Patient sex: F
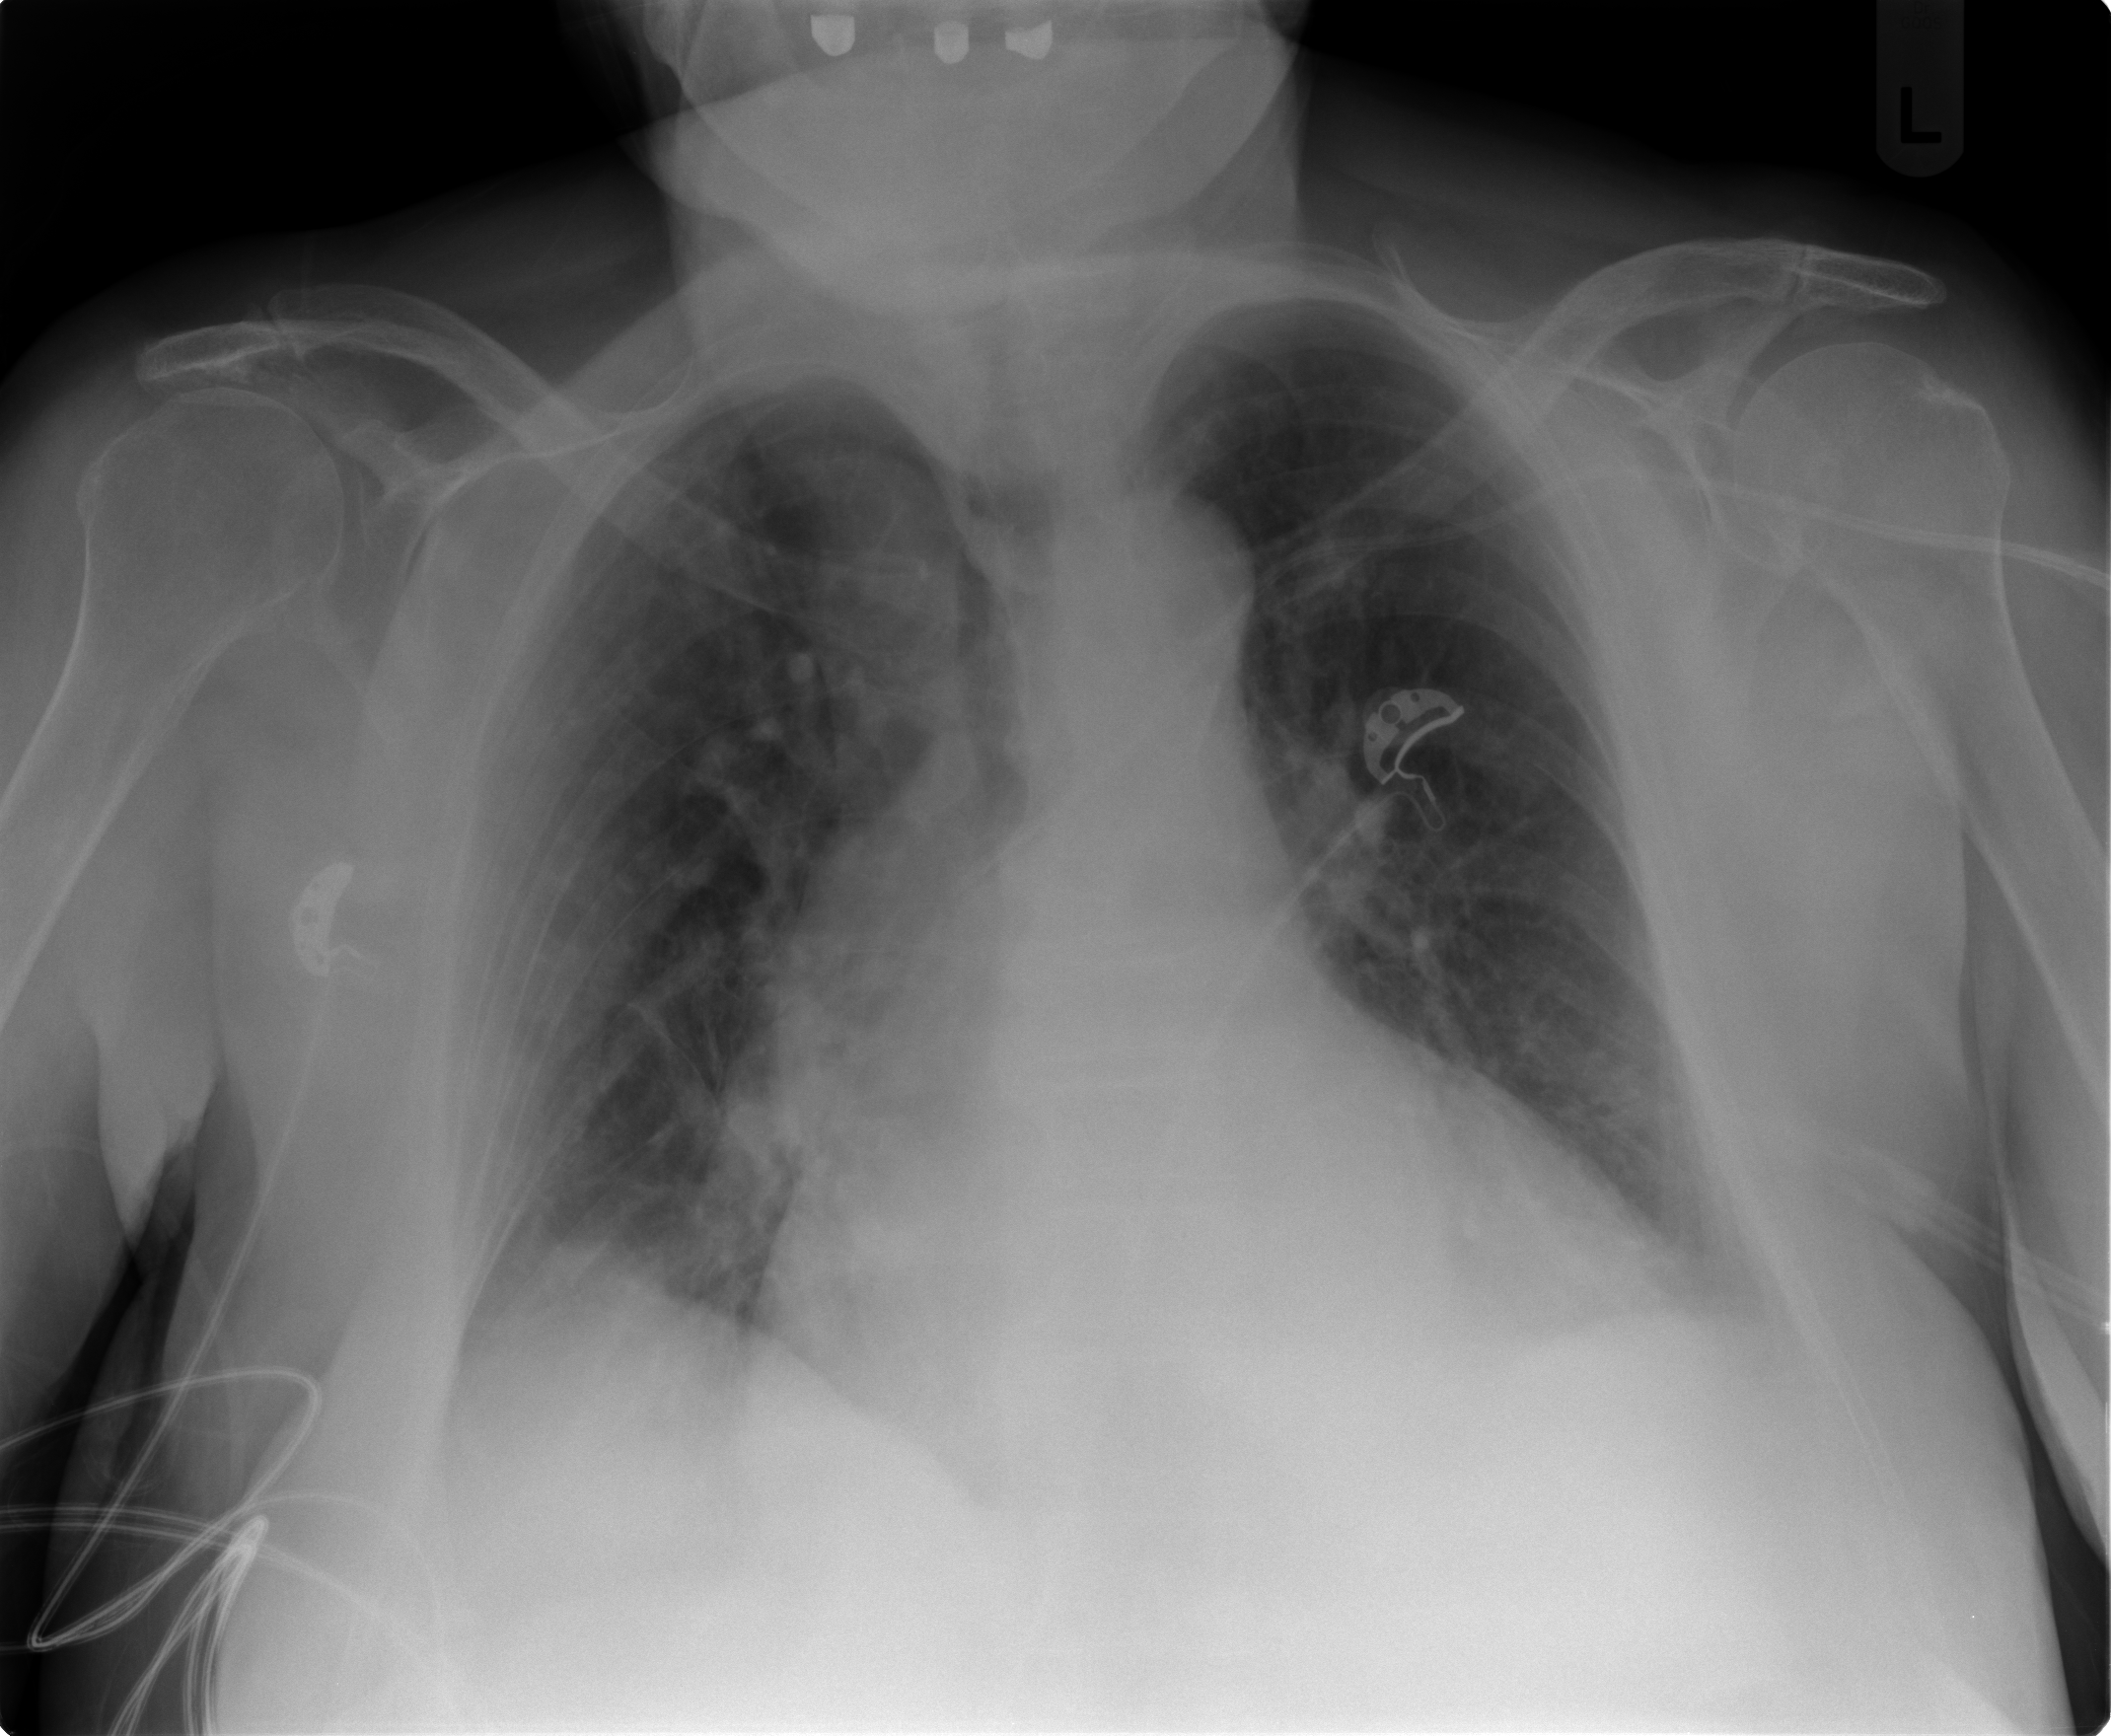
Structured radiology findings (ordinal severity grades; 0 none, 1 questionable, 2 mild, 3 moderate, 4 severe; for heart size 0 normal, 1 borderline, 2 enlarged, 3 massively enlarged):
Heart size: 2
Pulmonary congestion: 2
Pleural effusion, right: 0
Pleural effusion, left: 2
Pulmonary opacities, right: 2
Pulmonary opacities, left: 1
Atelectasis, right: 2
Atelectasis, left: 2